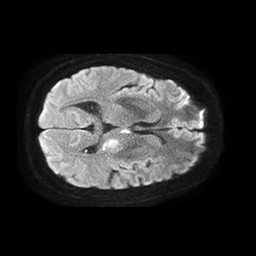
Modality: TRACE
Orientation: axial
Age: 58
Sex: female
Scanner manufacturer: philips
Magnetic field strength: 1.5 T
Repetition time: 4.6 s
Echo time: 0.08631 s